Field crop: maize
Growth stage: 1
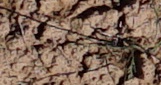
Species: lolium